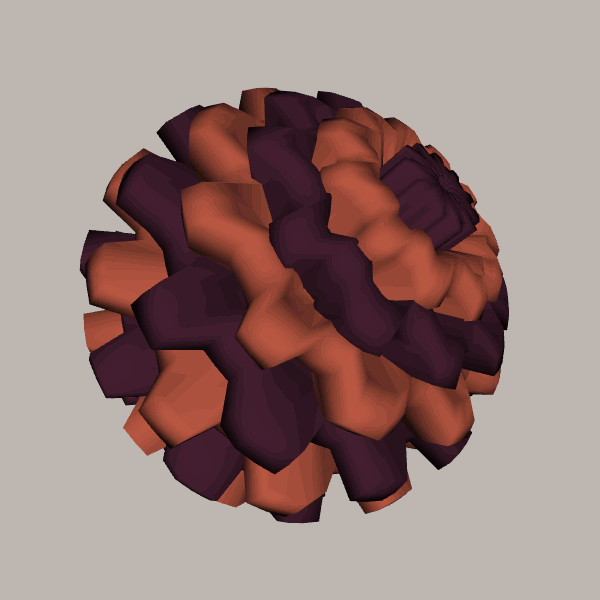
Background: light